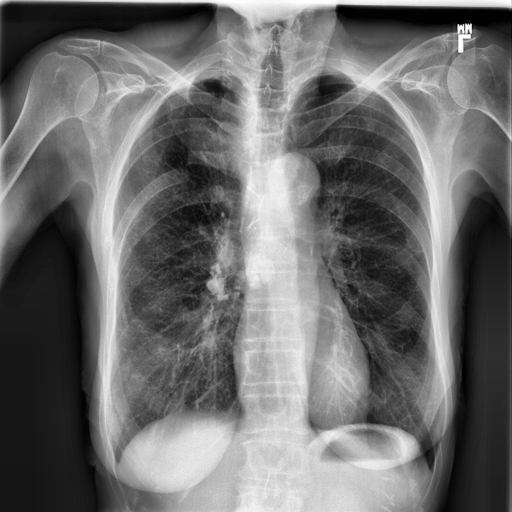
Finding: NORMAL